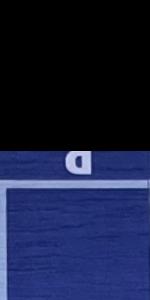
Label: Empty